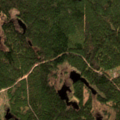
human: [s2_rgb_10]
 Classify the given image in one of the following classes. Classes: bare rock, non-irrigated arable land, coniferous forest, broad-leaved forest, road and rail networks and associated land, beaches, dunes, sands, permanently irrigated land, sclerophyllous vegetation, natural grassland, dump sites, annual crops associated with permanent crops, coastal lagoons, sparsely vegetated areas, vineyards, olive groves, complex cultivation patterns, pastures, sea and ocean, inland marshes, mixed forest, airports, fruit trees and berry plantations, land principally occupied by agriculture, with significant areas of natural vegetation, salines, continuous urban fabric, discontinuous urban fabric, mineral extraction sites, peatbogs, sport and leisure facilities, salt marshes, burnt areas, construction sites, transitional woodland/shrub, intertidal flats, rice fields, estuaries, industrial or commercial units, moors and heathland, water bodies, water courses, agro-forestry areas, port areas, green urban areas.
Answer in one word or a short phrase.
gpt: coniferous forest, mixed forest, transitional woodland/shrub